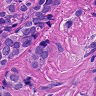
Metastatic tissue present: yes